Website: home-depot
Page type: review-order
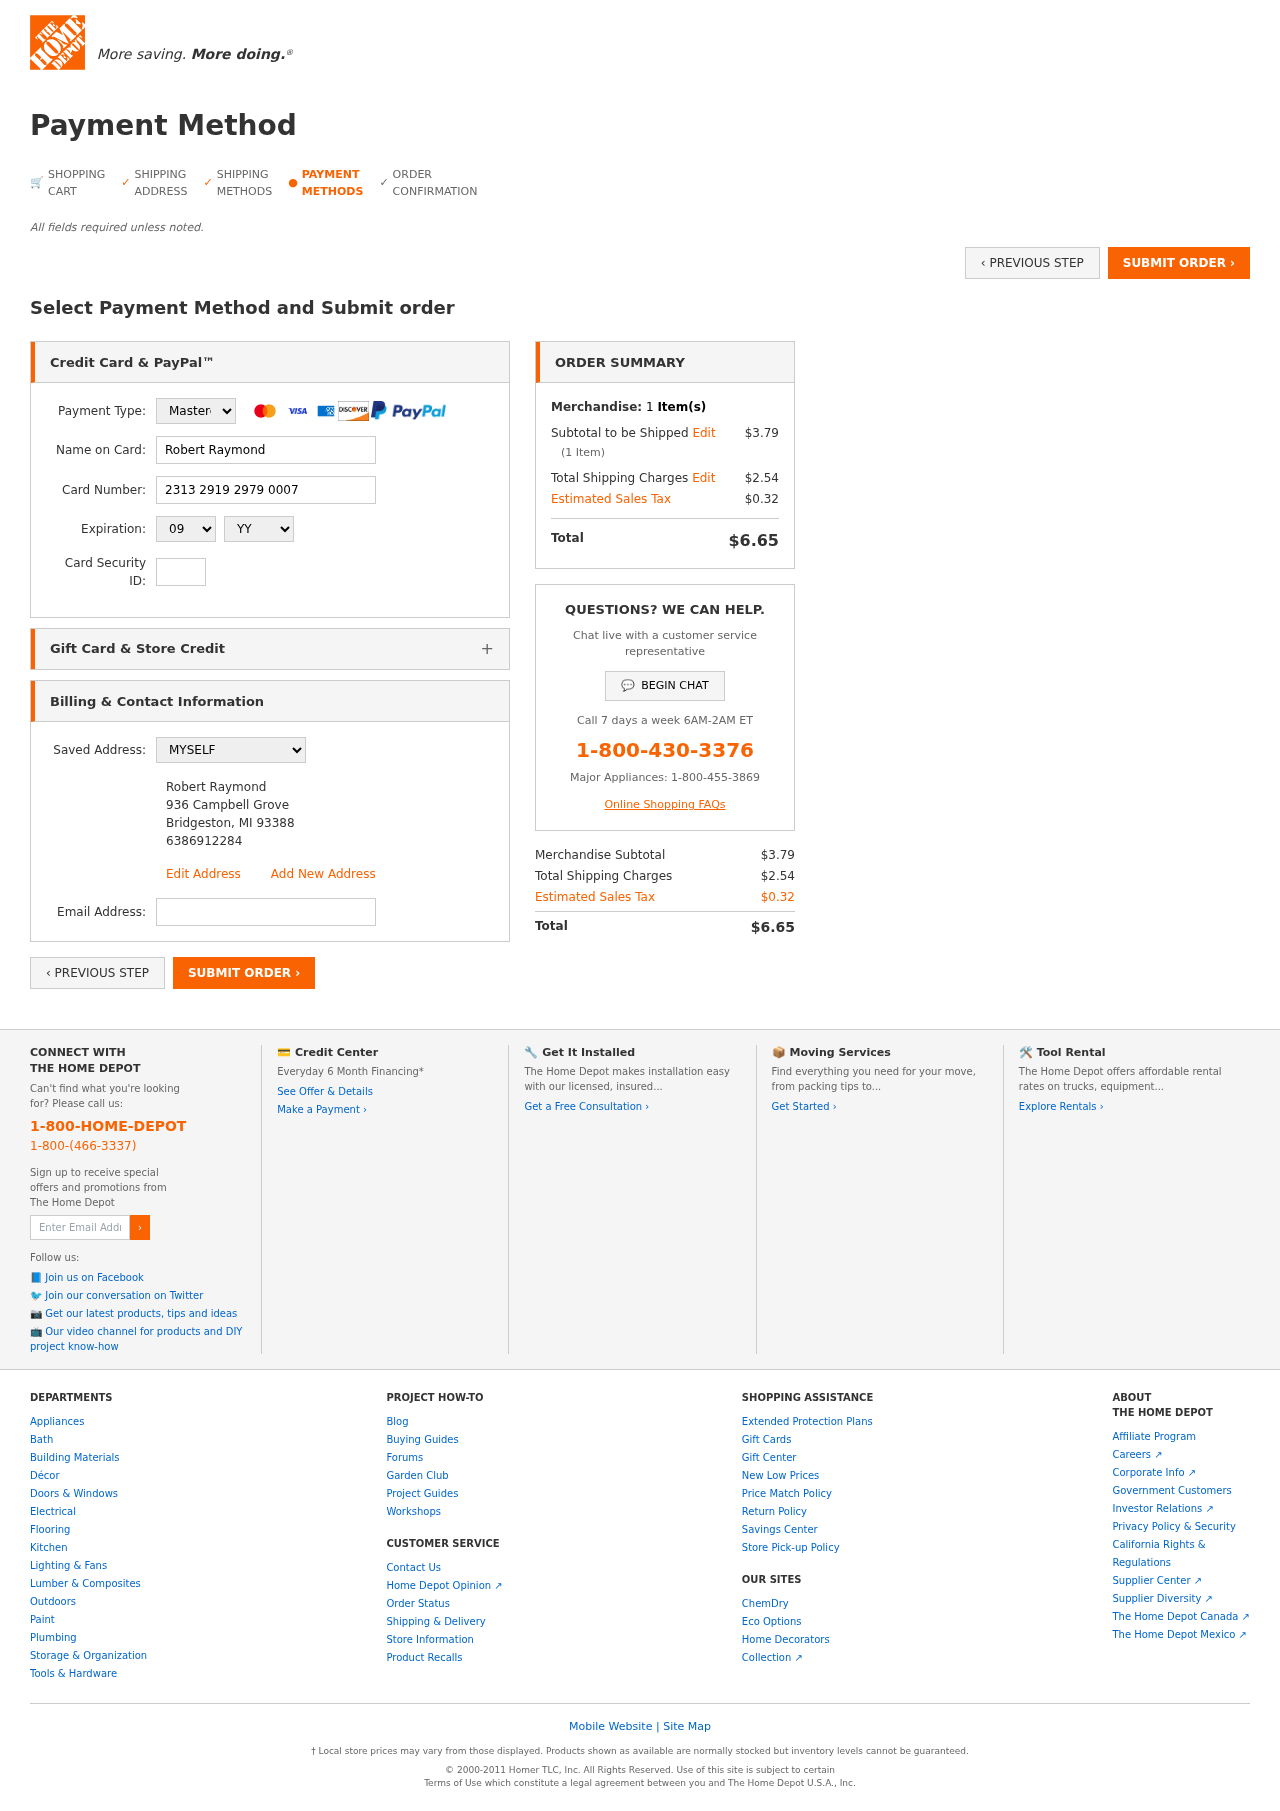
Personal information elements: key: PII_CARD_CVV
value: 619
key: PII_CARD_EXPIRY_MONTH
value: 09
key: PII_CARD_EXPIRY_YEAR
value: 26
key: PII_CARD_NUMBER
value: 2313 2919 2979 0007
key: PII_CARD_TYPE
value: Mastercard
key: PII_EMAIL
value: robertraymond@gmail.com
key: PII_FULLNAME
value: Robert Raymond
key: PII_FULLNAME2
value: Robert Raymond
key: PII_STREET
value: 936 Campbell Grove
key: PII_CITY2
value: Bridgeston
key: PII_STATE_ABBR2
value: MI
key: PII_POSTCODE
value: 93388
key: PII_POSTCODE_FULL
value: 93388
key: PII_POSTCODE_NUMERIC
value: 93388
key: PII_PHONE2
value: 6386912284
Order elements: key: ORDER_NUM_ITEMS
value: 1
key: ORDER_SUBTOTAL
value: $3.79
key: ORDER_NUM_ITEMS2
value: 1
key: ORDER_SHIPPING_COST
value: $2.54
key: ORDER_TAX
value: $0.32
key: ORDER_TOTAL
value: $6.65
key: ORDER_SUBTOTAL2
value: $3.79
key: ORDER_SHIPPING_COST2
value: $2.54
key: ORDER_TAX2
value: $0.32
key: ORDER_TOTAL2
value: $6.65